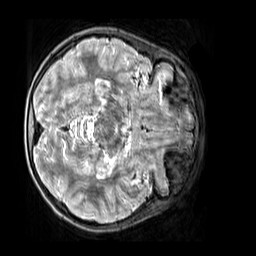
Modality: T2w
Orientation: axial
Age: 11
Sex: male
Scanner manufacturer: siemens
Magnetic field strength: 3 T
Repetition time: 3.2 s
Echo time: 0.408 s